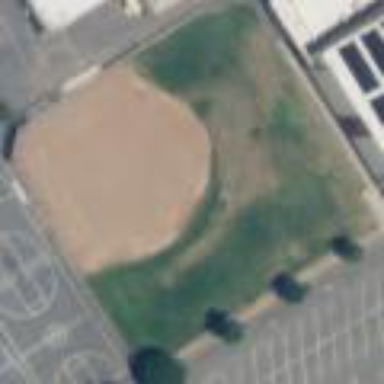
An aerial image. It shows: Baseball pitch for leisure land.